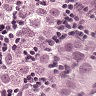
Metastatic tissue present: yes